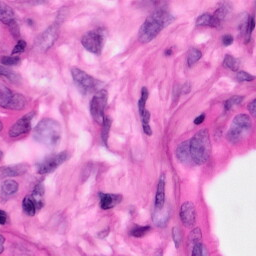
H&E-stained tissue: Pancreatic